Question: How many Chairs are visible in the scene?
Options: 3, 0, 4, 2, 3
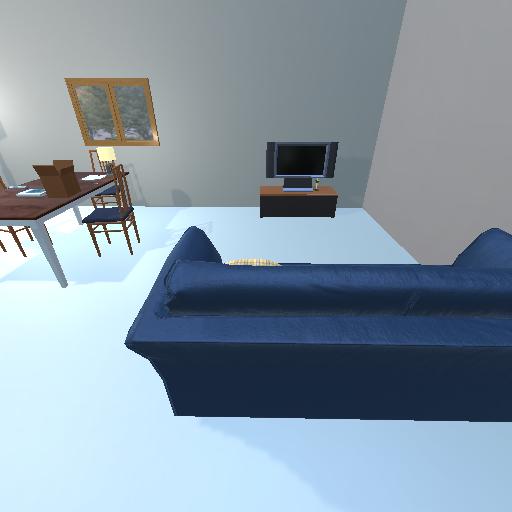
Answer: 3